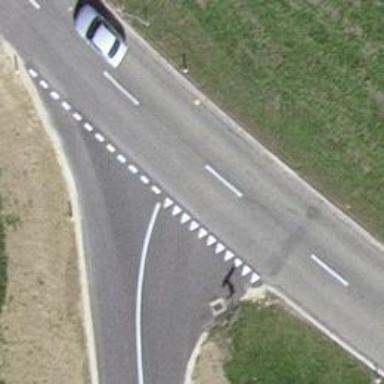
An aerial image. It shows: Tertiary road.